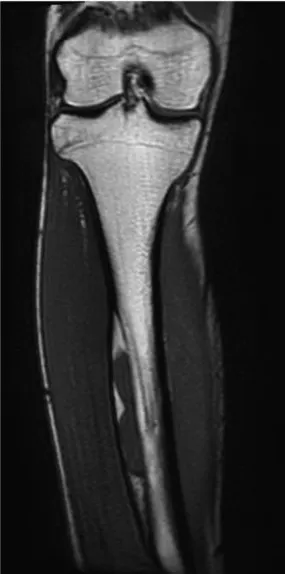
(A) Coronal T1-weighted MRI image revealing low-signal intensity in the central portion and high-signal intensity in the peripheral portion.
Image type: radiology (mri)